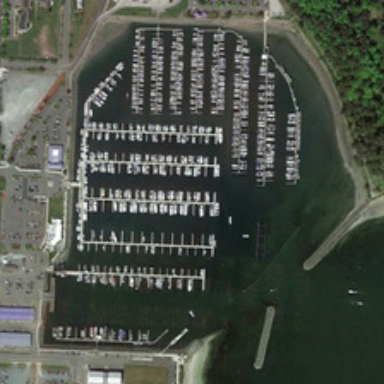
Many boats are in a port near some green trees and several parking lots .